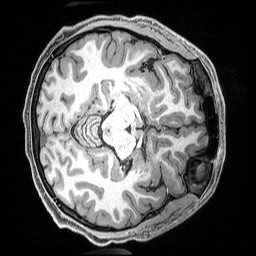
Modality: T1w
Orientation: axial
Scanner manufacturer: siemens
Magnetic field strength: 3 T
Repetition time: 2.5 s
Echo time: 0.0029 s